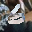
Label: 6